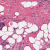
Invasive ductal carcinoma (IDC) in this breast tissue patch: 0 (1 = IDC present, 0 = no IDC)